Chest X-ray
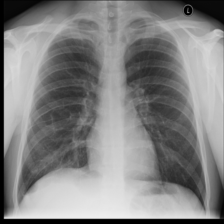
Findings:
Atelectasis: positive
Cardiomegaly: negative
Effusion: negative
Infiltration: negative
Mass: negative
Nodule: negative
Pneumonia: negative
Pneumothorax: negative
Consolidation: negative
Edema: negative
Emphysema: negative
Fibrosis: negative
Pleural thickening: negative
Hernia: negative